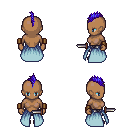
a pixel art fantasy rpg character, female body template, human, dark skin, overskirt, metal pants, blue mohawk hairstyle, leather bracers, dagger, four views (front, back, left, right), 2x2 character sprite sheet, small pixel art, hard edges, no anti-aliasing